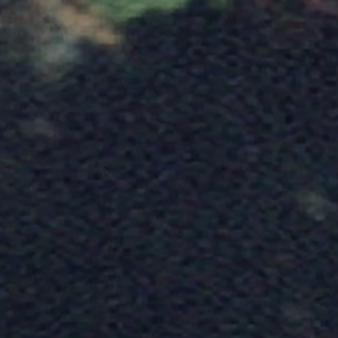
Label: other